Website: bh-photo
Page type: billing-address
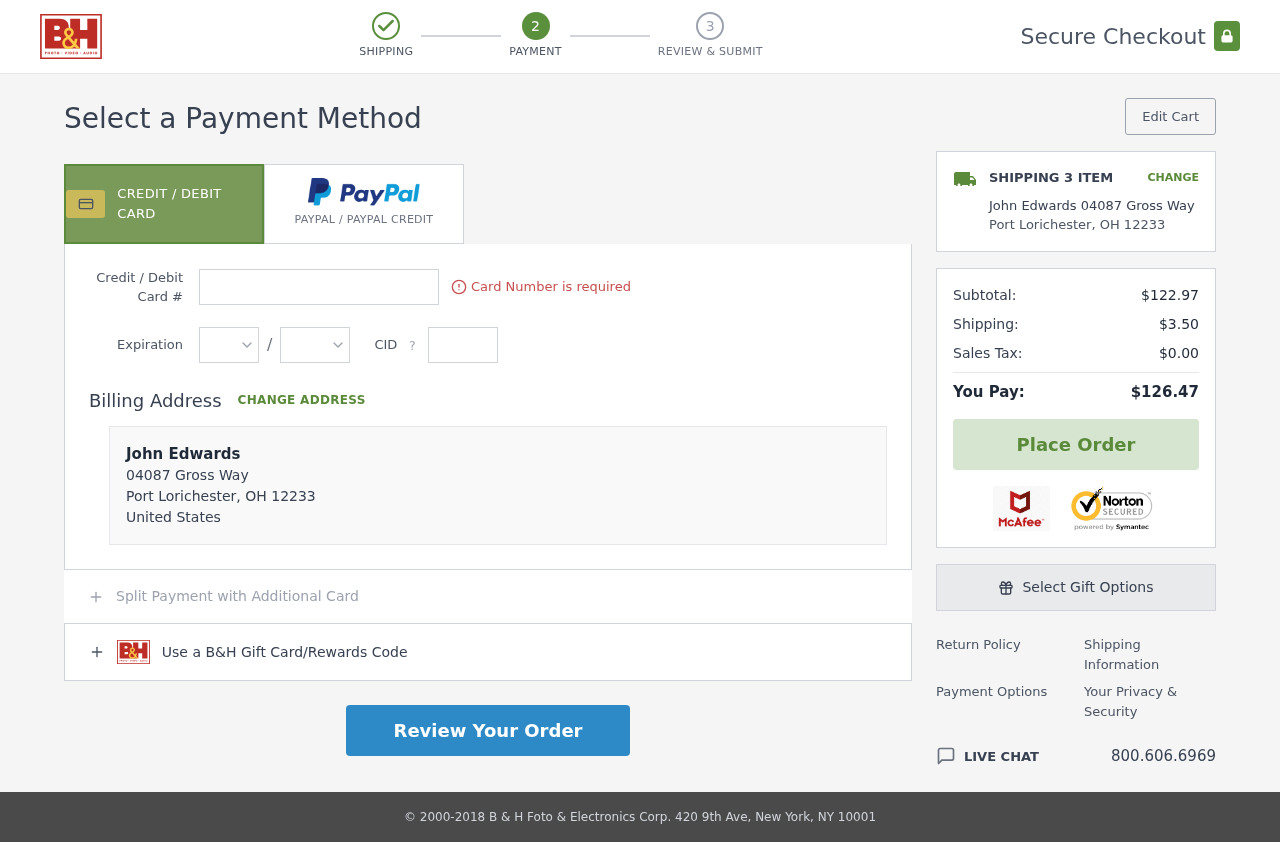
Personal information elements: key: PII_CARD_CVV
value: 640
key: PII_CARD_EXPIRY_MONTH
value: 03
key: PII_CARD_EXPIRY_YEAR
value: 26
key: PII_CARD_NUMBER
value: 4971 0785 4865 8304
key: PII_CITY
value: Port Lorichester
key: PII_COUNTRY
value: United States
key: PII_FULLNAME
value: John Edwards
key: PII_FULLNAME2
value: John Edwards
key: PII_POSTCODE
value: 12233
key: PII_STATE_ABBR
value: OH
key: PII_STREET
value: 04087 Gross Way
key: PII_POSTCODE_FULL
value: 12233
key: PII_POSTCODE_NUMERIC
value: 12233
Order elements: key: ORDER_NUM_ITEMS
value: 3
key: ORDER_SUBTOTAL
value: $122.97
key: ORDER_SHIPPING_COST
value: $3.50
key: ORDER_TAX
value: $0.00
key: ORDER_TOTAL
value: $126.47